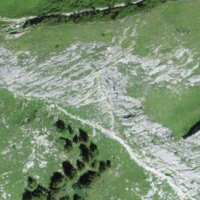
EUNIS habitat code: 23
Species observed at this site:
Rhododendron ferrugineum
Astrantia major
Eryngium alpinum
Zootoca vivipara
Leucanthemum vulgare
Pyrrhocorax graculus
Saxifraga oppositifolia
Gentianella campestris